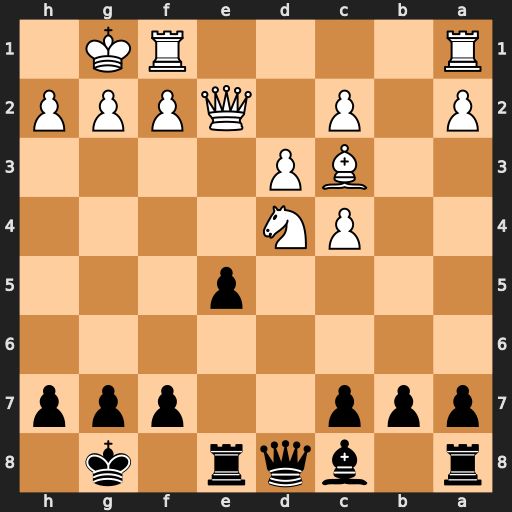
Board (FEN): r1bqr1k1/ppp2ppp/8/4p3/2PN4/2BP4/P1P1QPPP/R4RK1
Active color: b
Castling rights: -
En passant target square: -
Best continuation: exd4 Qd2 dxc3